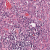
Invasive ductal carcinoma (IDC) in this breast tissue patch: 1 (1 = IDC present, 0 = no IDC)